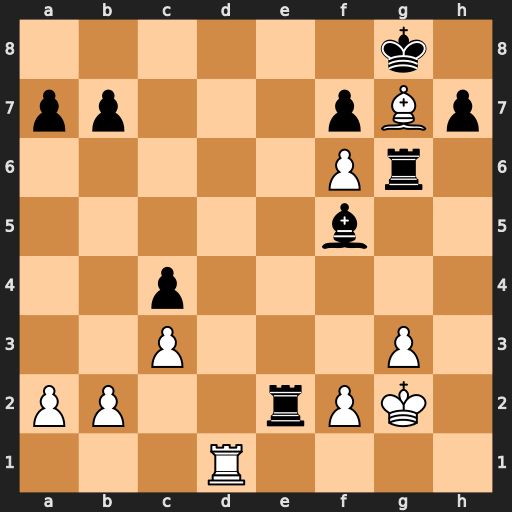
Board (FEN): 6k1/pp3pBp/5Pr1/5b2/2p5/2P3P1/PP2rPK1/3R4
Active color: w
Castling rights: -
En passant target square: -
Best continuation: Rd8+ Re8 Rxe8#